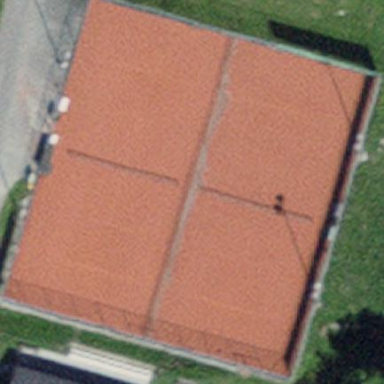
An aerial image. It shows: Tennis court in leisure pitch.